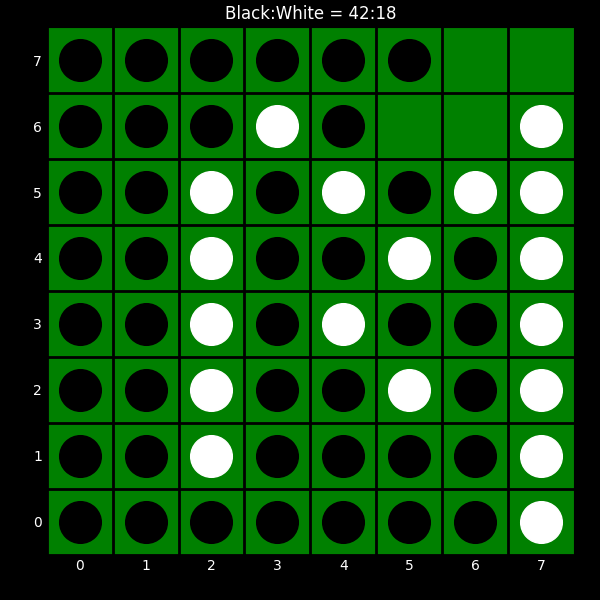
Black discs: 42
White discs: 18